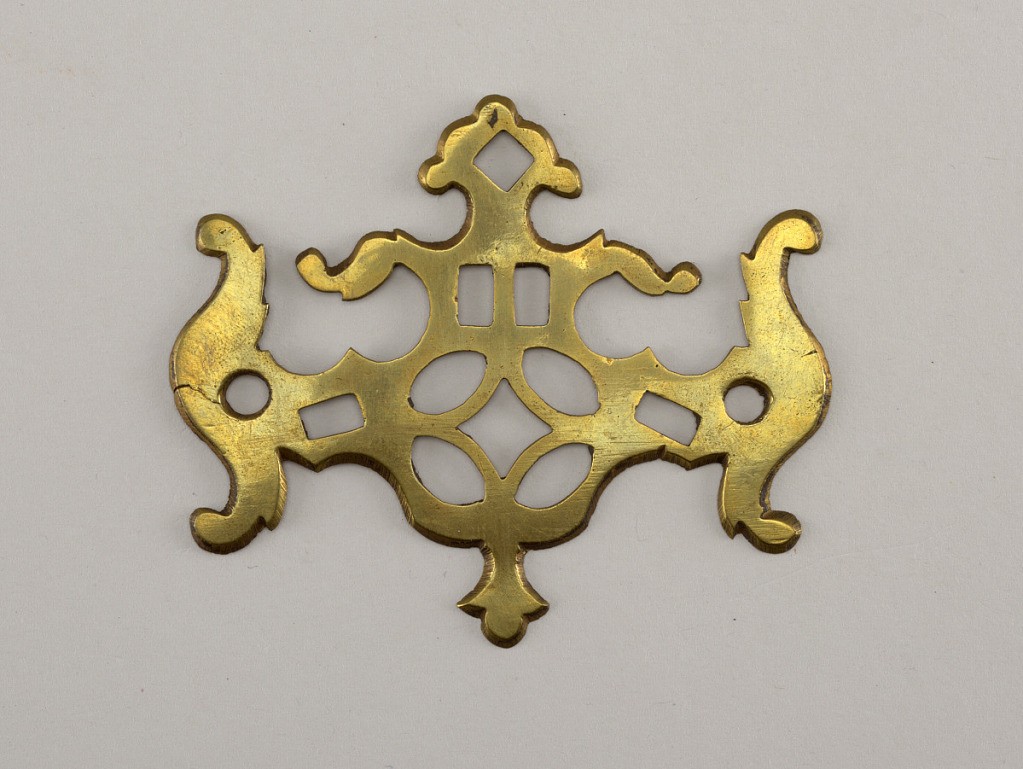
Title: Mount
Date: ca. 1760
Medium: Brass
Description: Shaped and pierced, with no decoration.